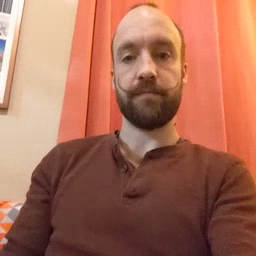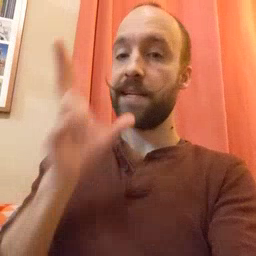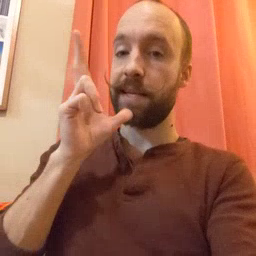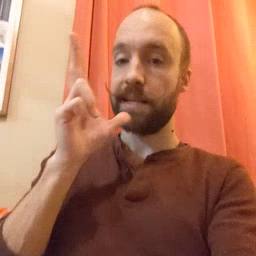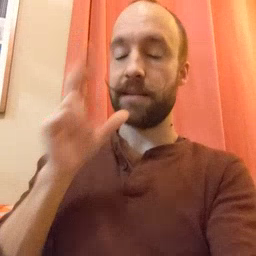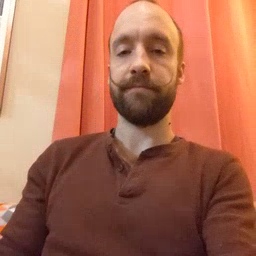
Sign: hen